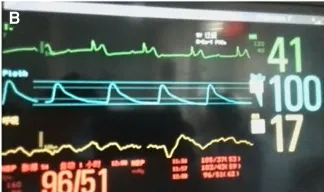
Twelve minutes after hospitalization, the chest pain recurred, and monitoring ECG revealed ST-T segments elevation in lead II and complete AV-B with HR 41 bpm accompanied by hypotension (BP 96/51 mmHg) (A,B). ECG, electrocardiogram; AV-B, atrioventricular block; HR, heart rate; LAD, left anterior descending artery; LCS, left circumflex branch; RCA, right coronary artery.
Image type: electrography (ekg)